【题型】选择题　【知识点】函数　【难度】easy
若$f(x)$是定义在区间$(-3,2)$上的函数，其图象如图所示，设$f(x)$的导函数为$f'(x)$，则$f(x)f'(x) > 0$的解集为（ ）

A. $(-2,-1) \cup (1,2)$ \quad B. $(-2,-1) \cup (0,1)$ \quad C. $(-3,-2) \cup (0,1)$ \quad D. $(-1,0) \cup (1,2)$
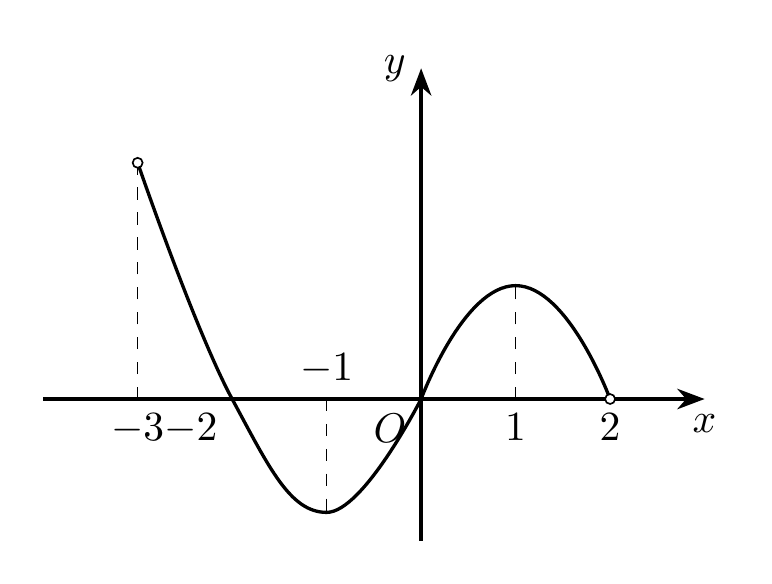
【解答】
\vspace{1em}

\textbf{【答案】} B

\vspace{1em}

\textbf{【分析】} 结合图象，利用导数与函数单调性间的关系，得$f'(x) < 0$和$f'(x) > 0$时，$x$的取值范围，即可求解。

\vspace{1em}

\textbf{【解答】} 解：由图可知，$f(x)$在$(-3,-1)$单调递减，$(-1,1)$上单调递增，$(1,2)$上单调递减；

所以当$x \in (-3,-1) \cup (1,2)$时，$f'(x) < 0$，当$x \in (-1,1)$时，$f'(x) > 0$，

又由图知，当$x \in (-3,-2) \cup (0,2)$时，$f(x) > 0$，当$x \in (-2,0)$时，$f(x) < 0$，

所以$f(x)f'(x) > 0$的解集为$(-2,-1) \cup (0,1)$。

故选：B.

\vspace{1em}

\textbf{【点评】} 本题考查导数在函数单调性中的应用，属于中档题。